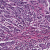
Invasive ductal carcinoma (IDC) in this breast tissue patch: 1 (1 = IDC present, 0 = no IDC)